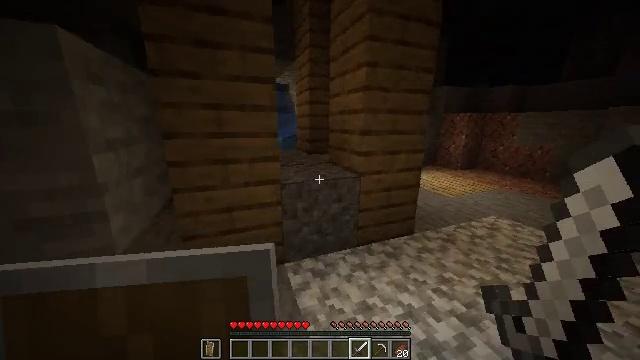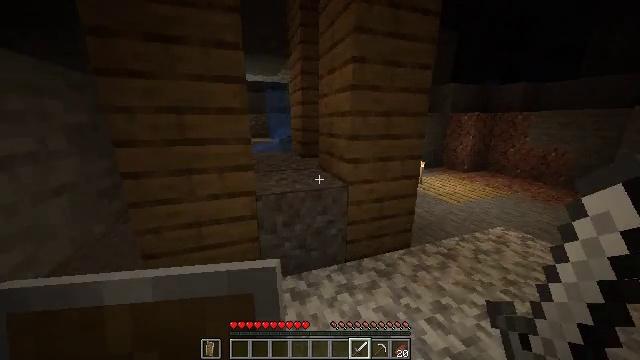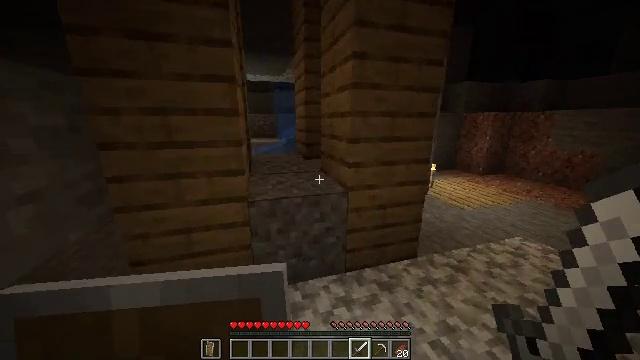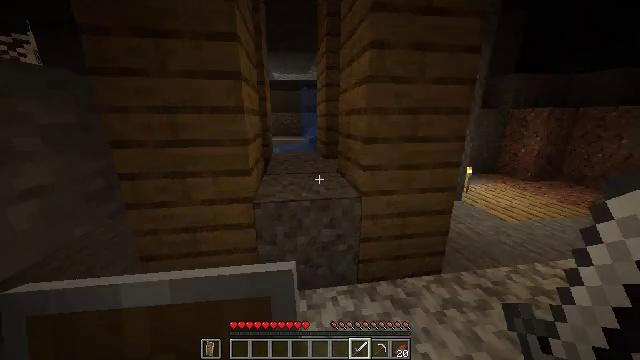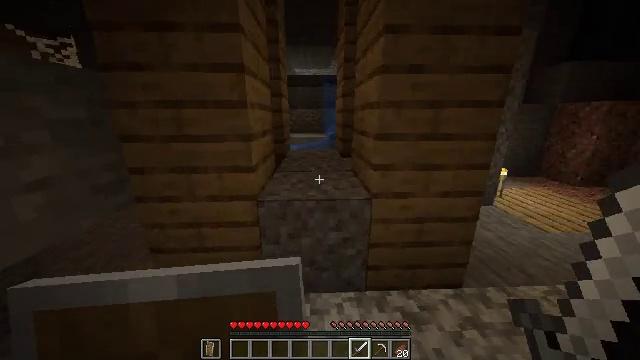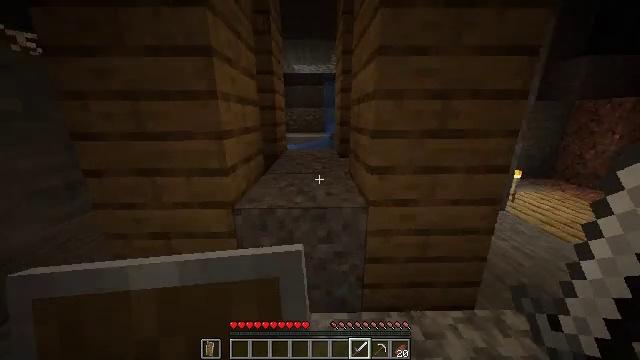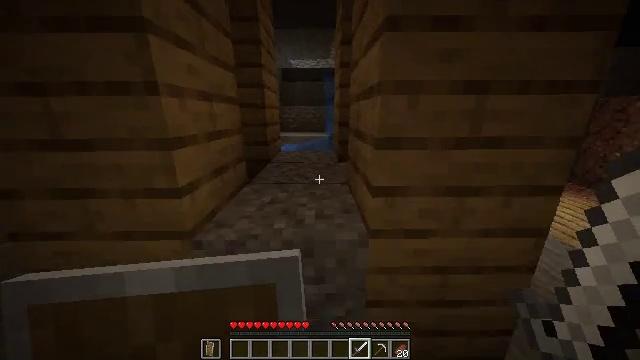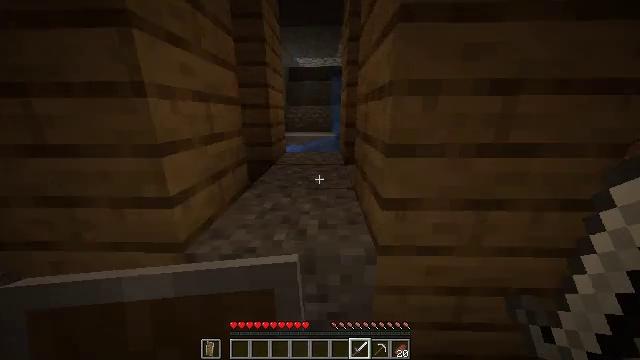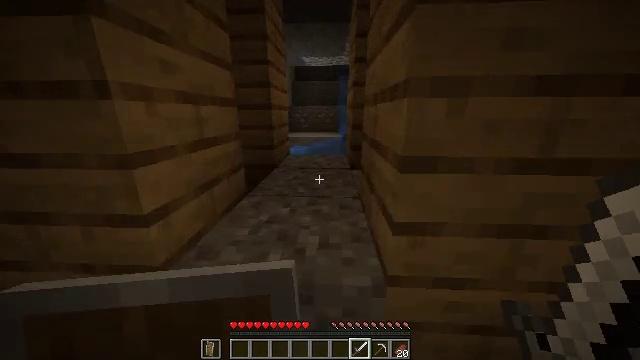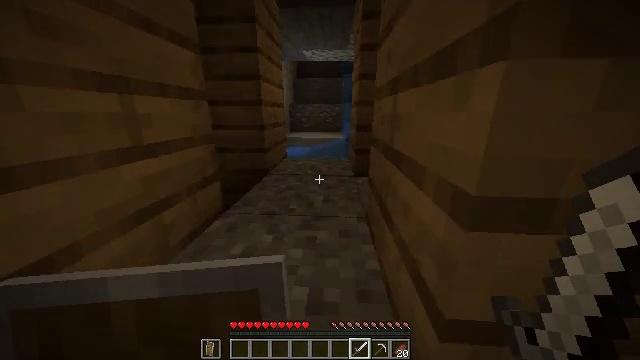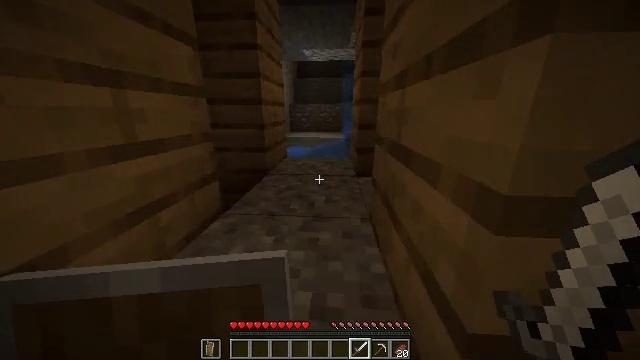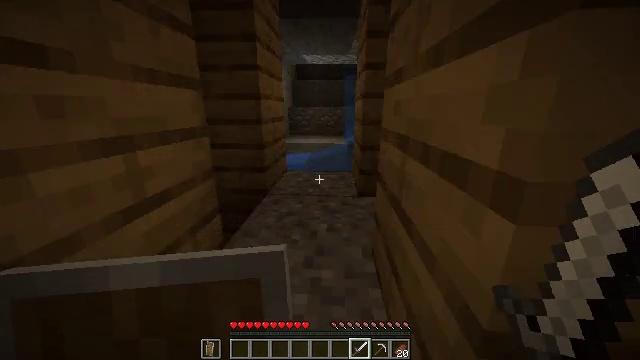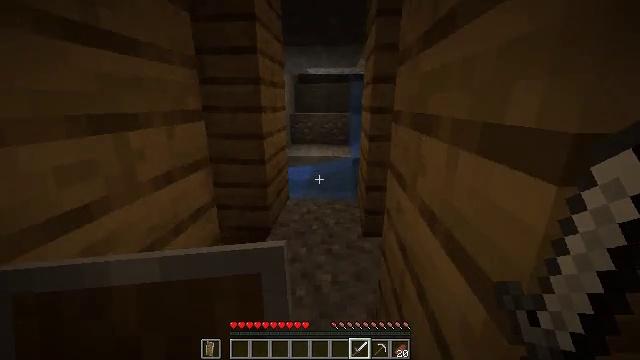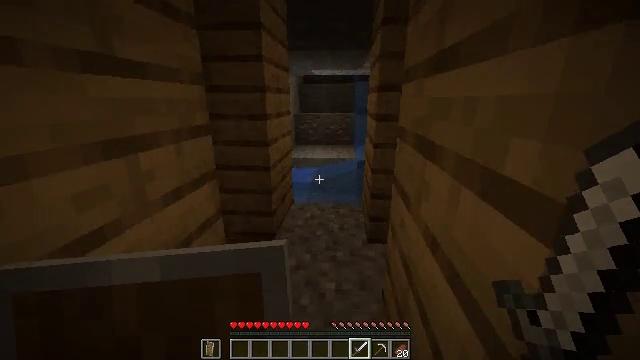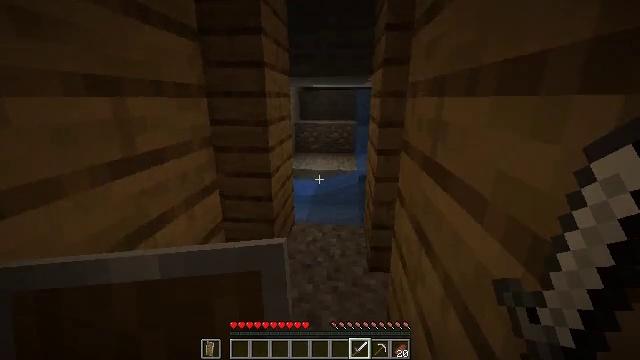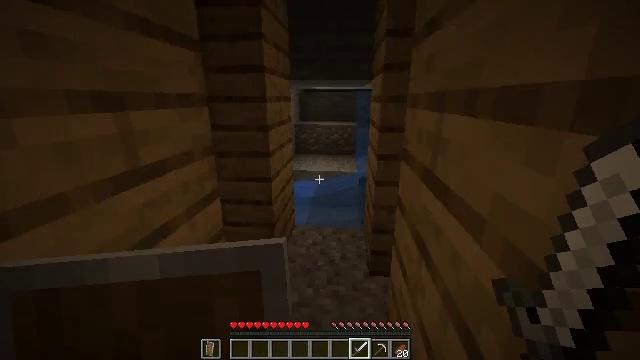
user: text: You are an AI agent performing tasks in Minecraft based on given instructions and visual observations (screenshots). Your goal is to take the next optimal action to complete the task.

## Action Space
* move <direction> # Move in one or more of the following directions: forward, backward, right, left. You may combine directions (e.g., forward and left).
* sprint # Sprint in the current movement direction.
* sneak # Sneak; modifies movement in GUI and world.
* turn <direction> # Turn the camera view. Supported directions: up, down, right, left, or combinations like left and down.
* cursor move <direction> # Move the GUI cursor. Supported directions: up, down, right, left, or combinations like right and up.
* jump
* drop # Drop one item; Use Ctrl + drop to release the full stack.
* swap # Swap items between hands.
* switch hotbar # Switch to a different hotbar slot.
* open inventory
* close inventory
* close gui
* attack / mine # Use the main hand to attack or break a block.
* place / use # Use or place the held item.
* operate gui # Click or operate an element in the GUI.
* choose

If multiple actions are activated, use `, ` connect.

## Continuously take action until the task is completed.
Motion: motion action
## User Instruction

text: Stop mobs spawning by breaking the spawner.
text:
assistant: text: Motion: move forward and move right, turn left
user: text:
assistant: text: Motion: move forward and move right, turn left
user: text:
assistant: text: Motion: move forward and move right, turn left
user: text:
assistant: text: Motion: move forward, turn left
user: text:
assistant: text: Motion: move forward, turn left
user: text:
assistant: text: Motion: move forward
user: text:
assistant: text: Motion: move forward, turn left
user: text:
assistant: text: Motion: move forward, turn left
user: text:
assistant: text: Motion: move forward
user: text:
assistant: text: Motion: move forward
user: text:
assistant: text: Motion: move forward, jump
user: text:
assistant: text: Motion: move forward, jump
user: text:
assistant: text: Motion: move forward, turn left, jump
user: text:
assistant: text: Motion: move forward, jump
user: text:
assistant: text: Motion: move forward
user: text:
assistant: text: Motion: move forward
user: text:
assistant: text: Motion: move forward
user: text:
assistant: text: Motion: move forward
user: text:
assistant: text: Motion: move forward
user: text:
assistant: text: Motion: move forward
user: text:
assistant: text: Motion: move forward
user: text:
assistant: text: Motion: move forward
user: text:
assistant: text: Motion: move forward
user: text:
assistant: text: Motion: move forward, turn right
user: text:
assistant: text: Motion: move forward
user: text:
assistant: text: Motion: move forward
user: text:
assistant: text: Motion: move forward
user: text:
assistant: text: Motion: move forward
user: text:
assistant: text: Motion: move forward
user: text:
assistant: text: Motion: move forward